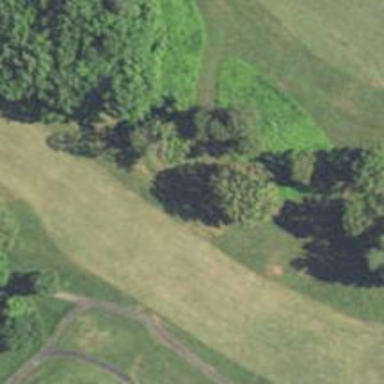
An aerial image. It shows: Grassy area designated as golf fairway.